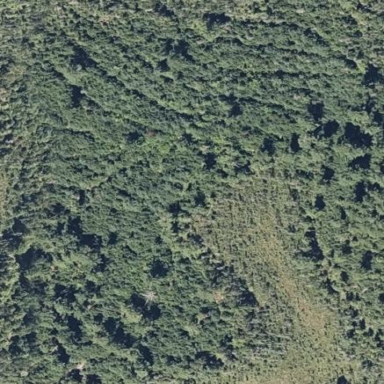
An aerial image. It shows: Forest with mixture of leaf types and cycles.